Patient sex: F
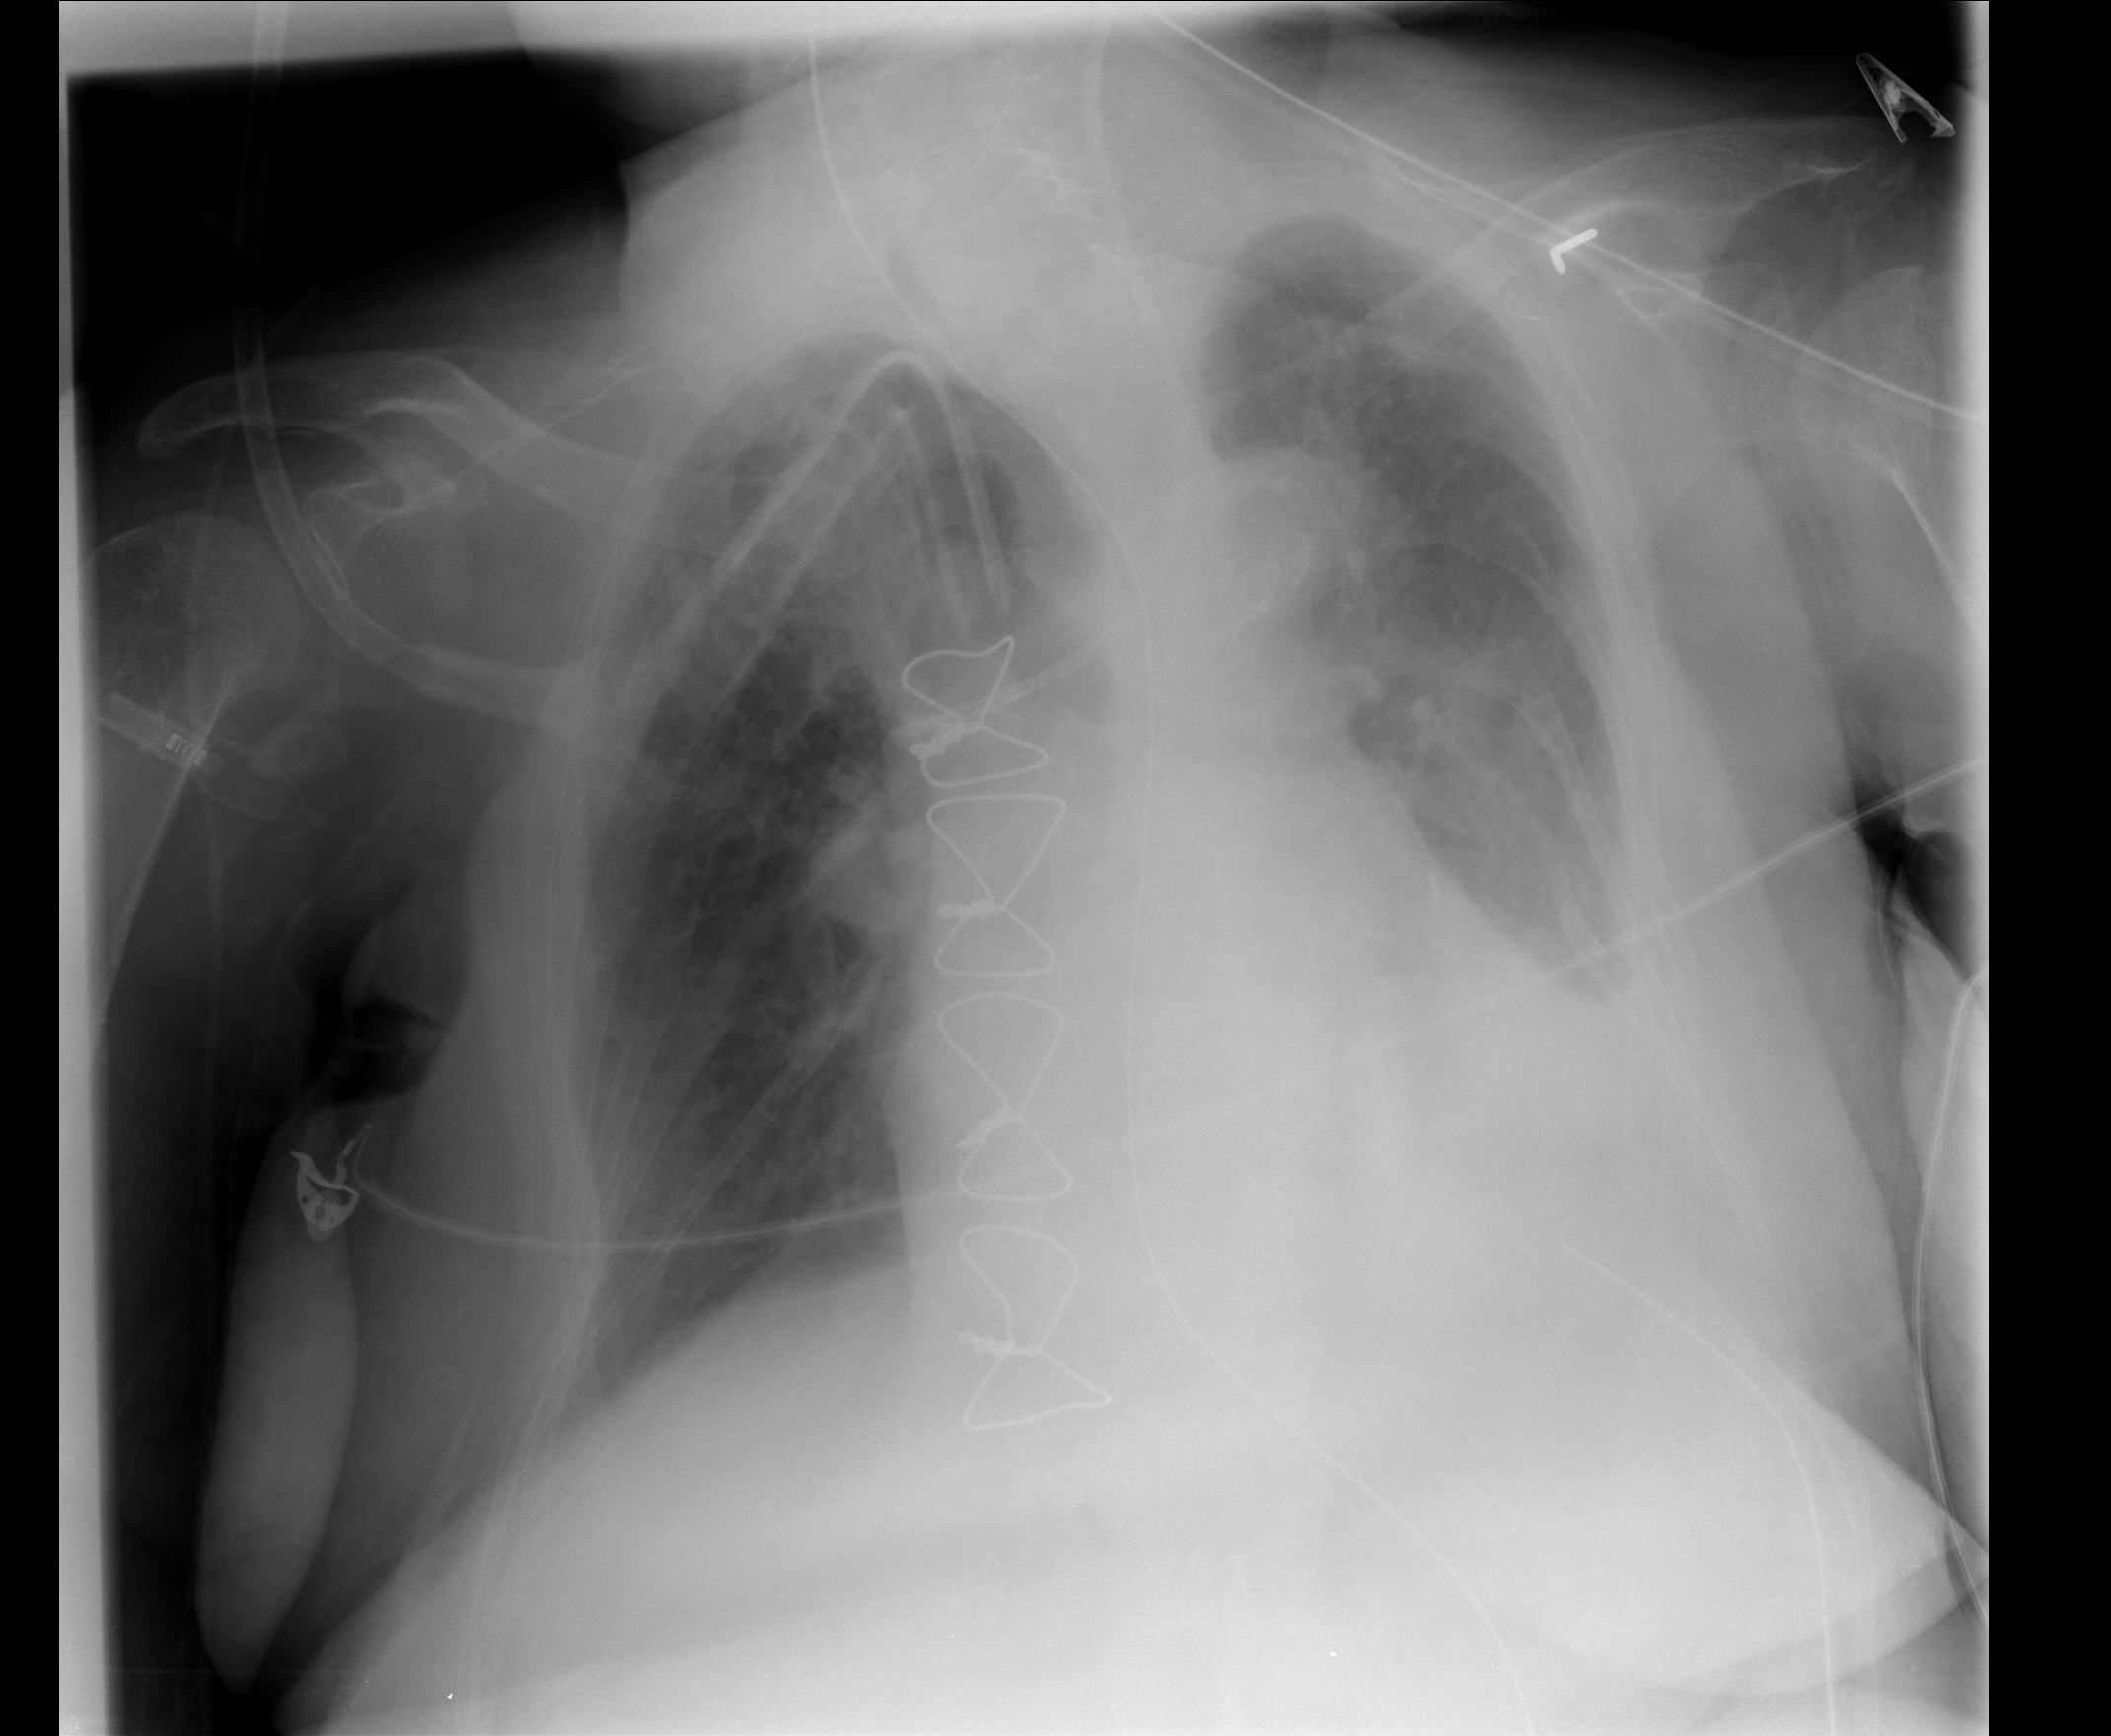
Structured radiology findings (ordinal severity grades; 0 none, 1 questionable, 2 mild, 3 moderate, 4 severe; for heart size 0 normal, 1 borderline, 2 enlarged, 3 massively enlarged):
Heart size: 1
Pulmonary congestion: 0
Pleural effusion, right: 1
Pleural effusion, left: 2
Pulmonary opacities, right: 0
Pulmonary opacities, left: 0
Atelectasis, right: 0
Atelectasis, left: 2